Interaction volume radius: 5 \u00c5
Interaction volume height: 10 \u00c5
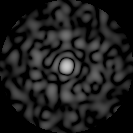
Disorder parameter: 0.817